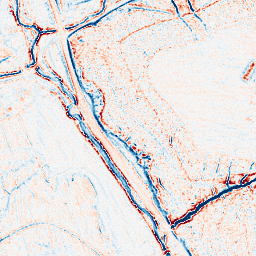
Category: edge_preserving
Decomposition family: anisotropic_diffusion
Decomposition parameters: iterations: 5
kappa: 100
gamma: 0.2
Upsampling method: bilinear
Upsampling parameters: scale: 4
Upsampling scale: 4